Field crop: maize
Growth stage: 2
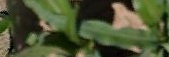
Species: maize